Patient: sex F, age 69
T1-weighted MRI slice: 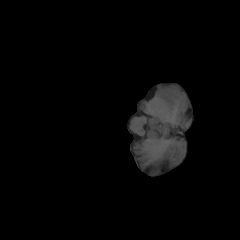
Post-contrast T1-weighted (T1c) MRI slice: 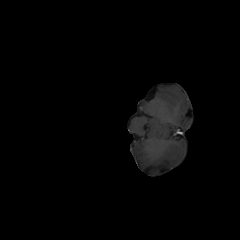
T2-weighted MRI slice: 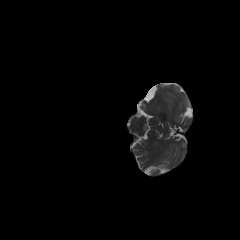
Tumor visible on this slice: no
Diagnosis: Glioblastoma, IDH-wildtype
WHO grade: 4